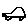
Label: car